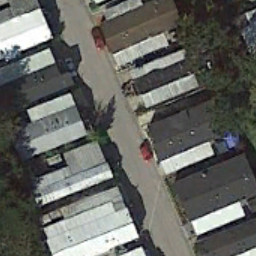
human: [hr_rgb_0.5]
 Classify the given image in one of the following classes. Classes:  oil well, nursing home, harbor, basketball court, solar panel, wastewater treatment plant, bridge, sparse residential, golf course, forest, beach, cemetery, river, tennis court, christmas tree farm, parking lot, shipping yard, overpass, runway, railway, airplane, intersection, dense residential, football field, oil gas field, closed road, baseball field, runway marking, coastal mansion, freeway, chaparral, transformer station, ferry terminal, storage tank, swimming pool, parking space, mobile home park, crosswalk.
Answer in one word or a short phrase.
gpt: mobile home park